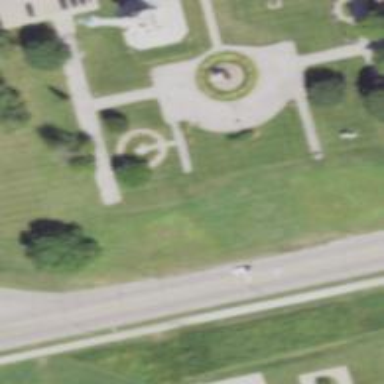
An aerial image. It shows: Historical site featuring war memorial.